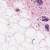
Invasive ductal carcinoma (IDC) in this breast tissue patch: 0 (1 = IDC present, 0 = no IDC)